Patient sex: M
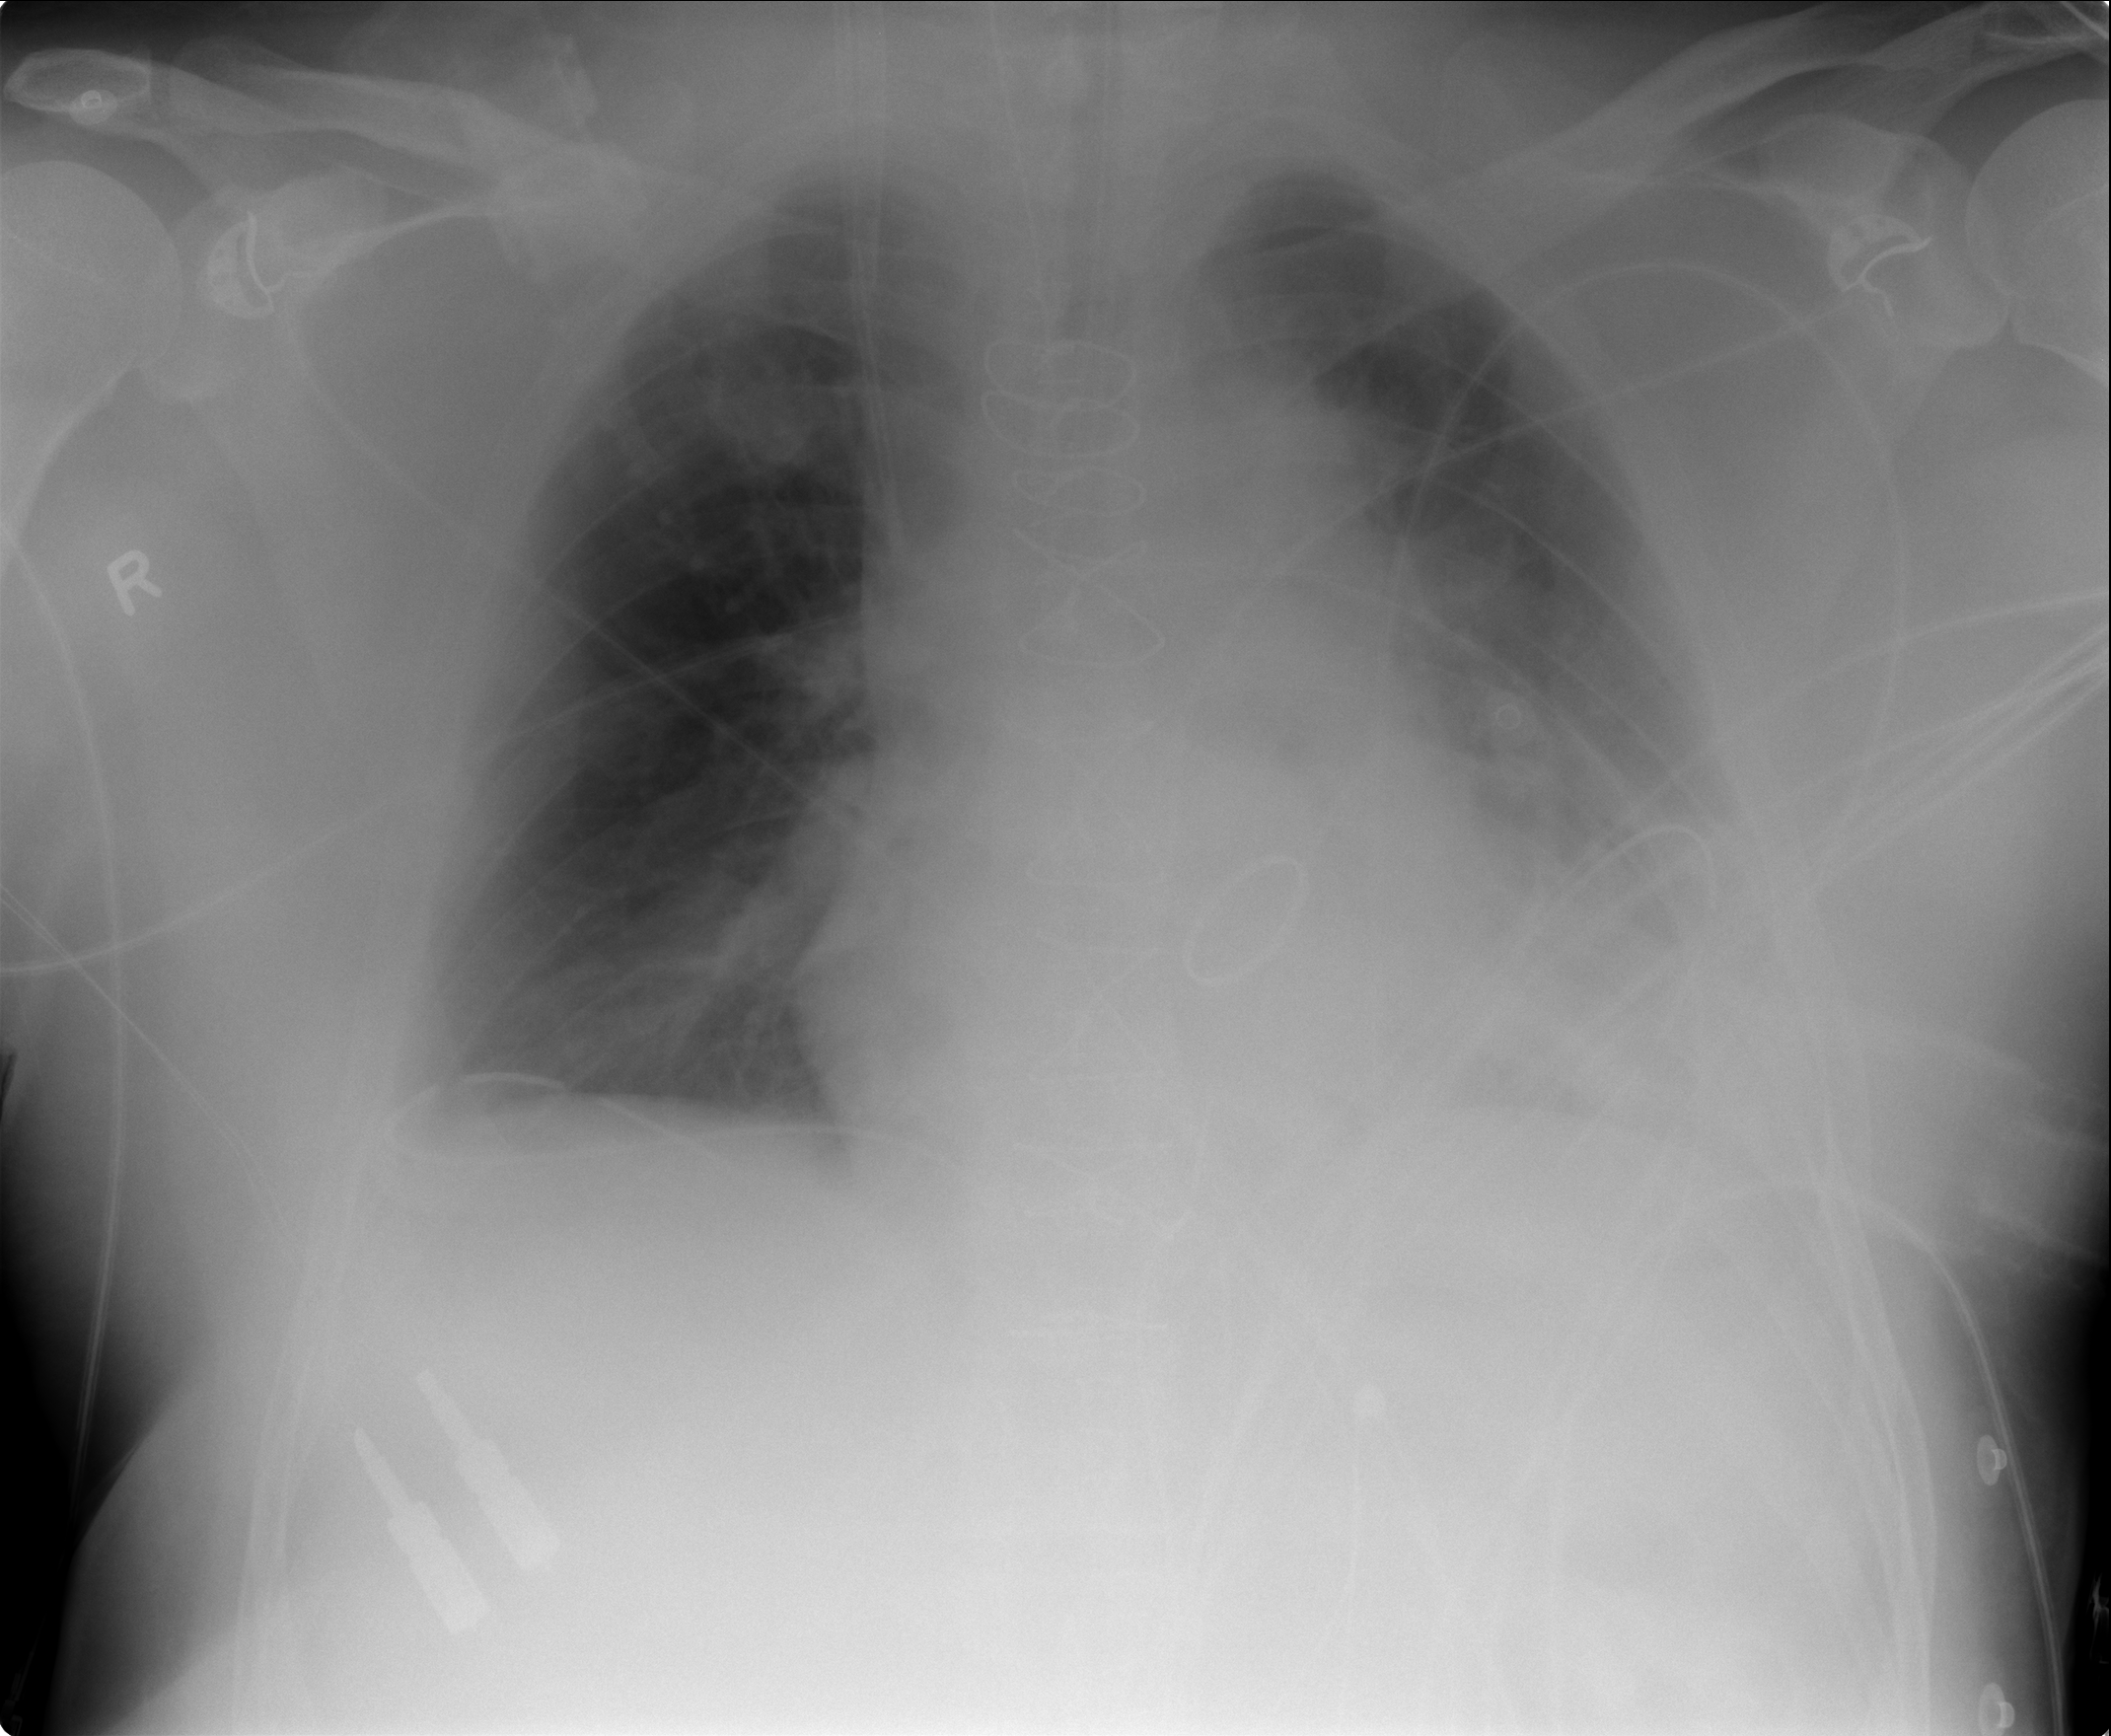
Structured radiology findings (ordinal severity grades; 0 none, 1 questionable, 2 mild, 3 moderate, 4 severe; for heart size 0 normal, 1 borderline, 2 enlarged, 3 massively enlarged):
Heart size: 2
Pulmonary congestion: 2
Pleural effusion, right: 2
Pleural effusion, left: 2
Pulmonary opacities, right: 0
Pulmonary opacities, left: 0
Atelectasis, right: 2
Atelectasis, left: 2